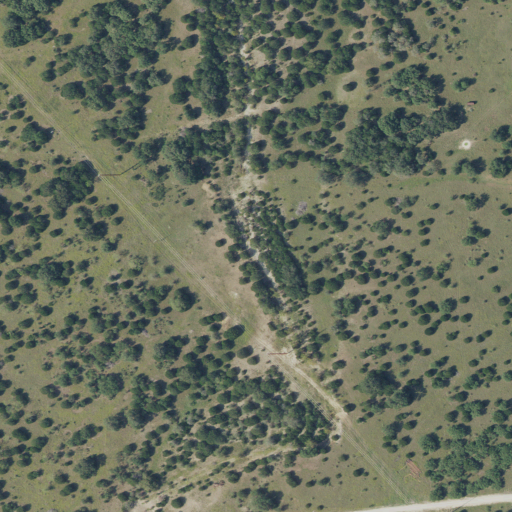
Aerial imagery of valley in Texas named Sycamore Hollow containing shrub, evergreen forest, and grassland